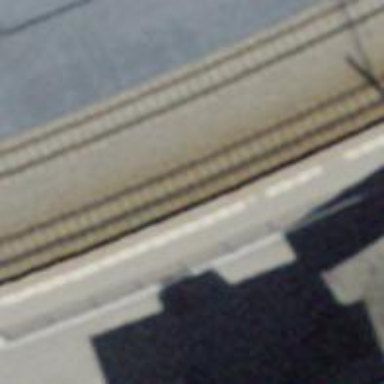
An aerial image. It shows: Narrow gauge railway with electrified contact lines.